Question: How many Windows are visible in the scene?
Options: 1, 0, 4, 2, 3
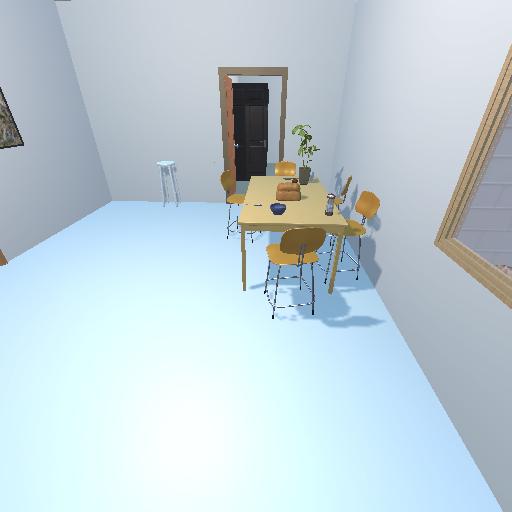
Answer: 1